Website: crate-barrel
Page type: delivery-shipping
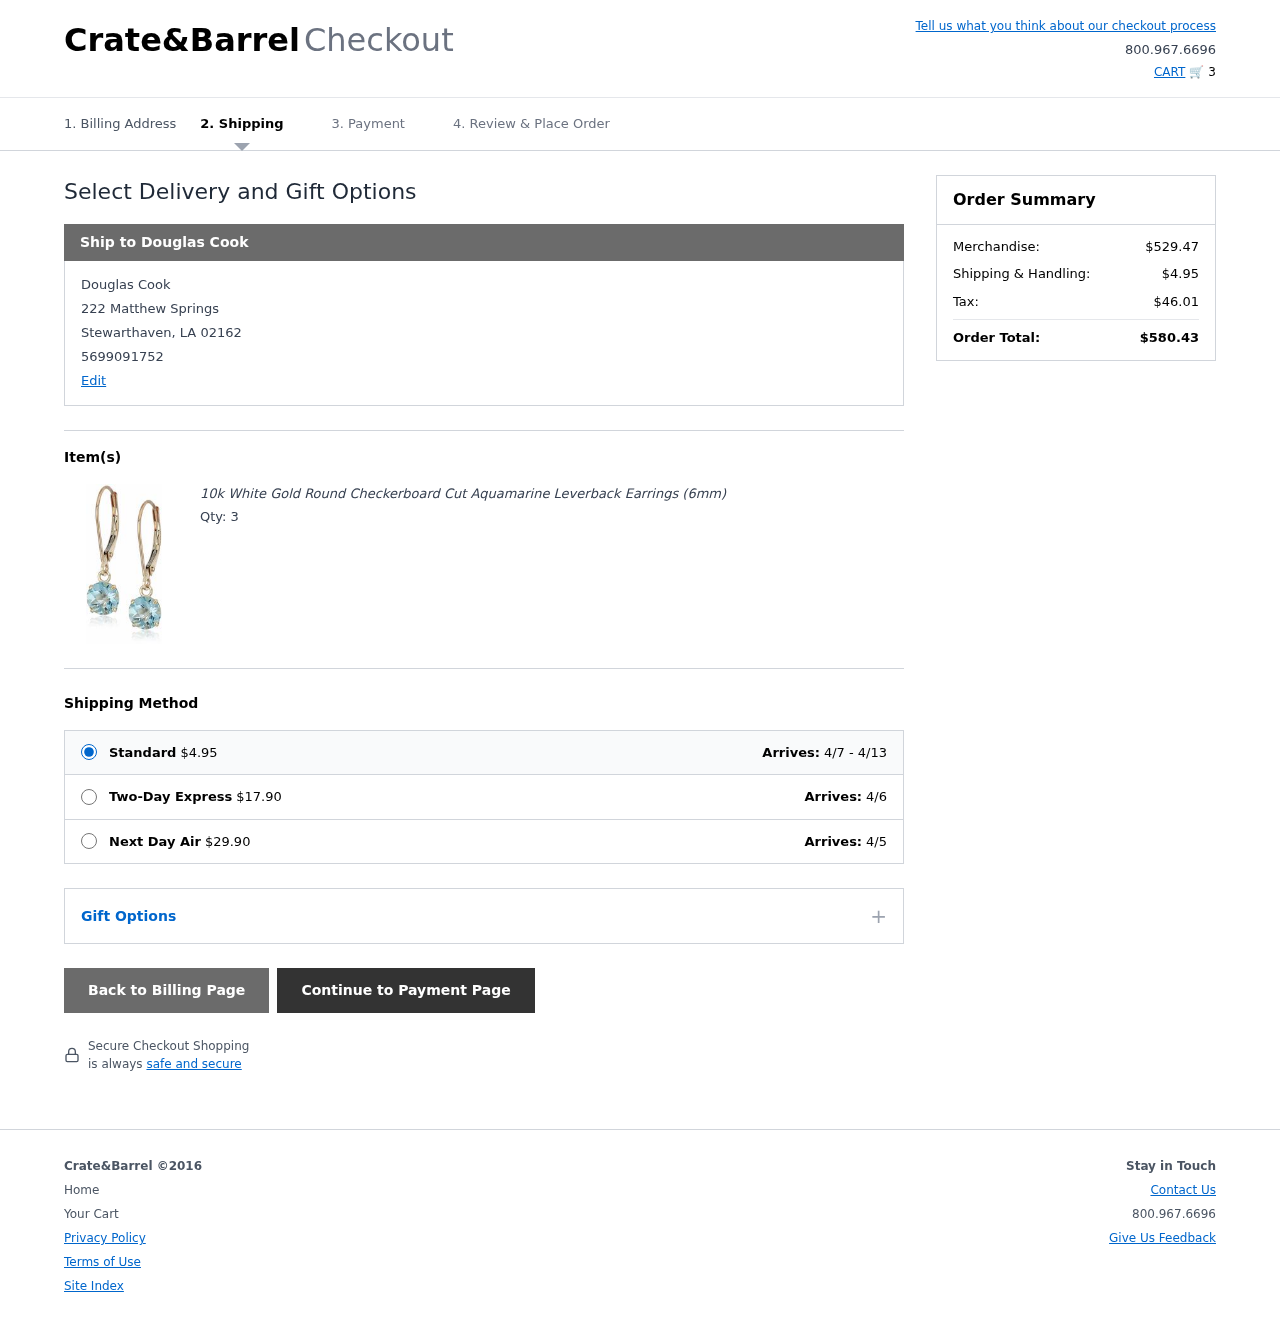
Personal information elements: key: PII_CITY
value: Stewarthaven
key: PII_FULLNAME
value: Douglas Cook
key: PII_PHONE
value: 5699091752
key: PII_POSTCODE
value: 02162
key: PII_STATE_ABBR
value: LA
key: PII_STREET
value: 222 Matthew Springs
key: PII_FULLNAME2
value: Douglas Cook
Product elements: key: PRODUCT1_NAME
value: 10k White Gold Round Checkerboard Cut Aquamarine Leverback Earrings (6mm)
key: PRODUCT1_QUANTITY
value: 3
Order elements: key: ORDER_NUM_ITEMS
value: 3
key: ORDER_SHIPPING_COST
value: $4.95
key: ORDER_DELIVERY_DATE_RANGE
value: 4/7 - 4/13
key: ORDER_SHIPPING_COST_EXPRESS
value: $17.90
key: ORDER_SHIPPING_DATE_EXPRESS
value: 4/6
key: ORDER_SHIPPING_COST_NEXT_DAY
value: $29.90
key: ORDER_SHIPPING_DATE_NEXT_DAY
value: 4/5
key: ORDER_SUBTOTAL
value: $529.47
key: ORDER_SHIPPING_COST2
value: $4.95
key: ORDER_TAX
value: $46.01
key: ORDER_TOTAL
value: $580.43